Aerial crown-view tile of a tropical tree (Barro Colorado Island, Panama), acquired 20240813:
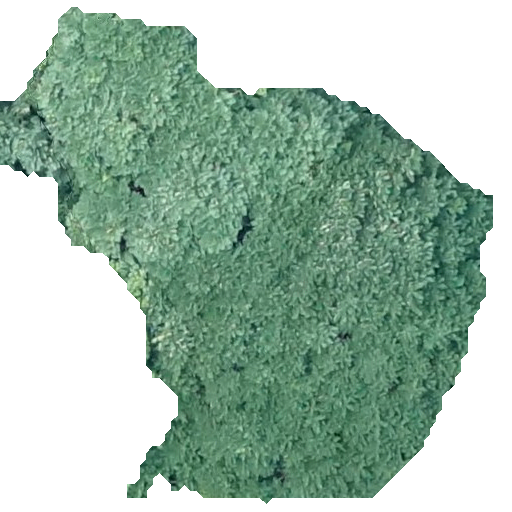
Species: Jacaranda copaia
GBIF accepted scientific name: Jacaranda copaia
Crown area: 226.742 m²